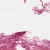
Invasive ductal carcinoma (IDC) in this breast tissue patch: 0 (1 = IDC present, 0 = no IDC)